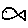
Label: fish